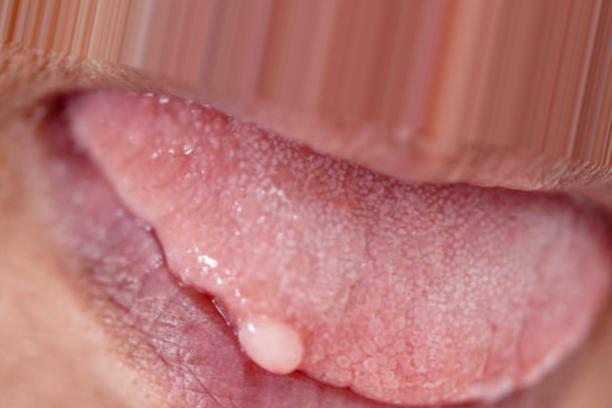
Condition: Mouth Ulcer